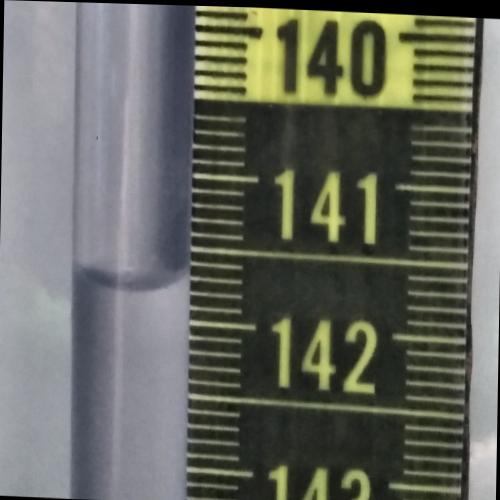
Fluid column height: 141.7 cm